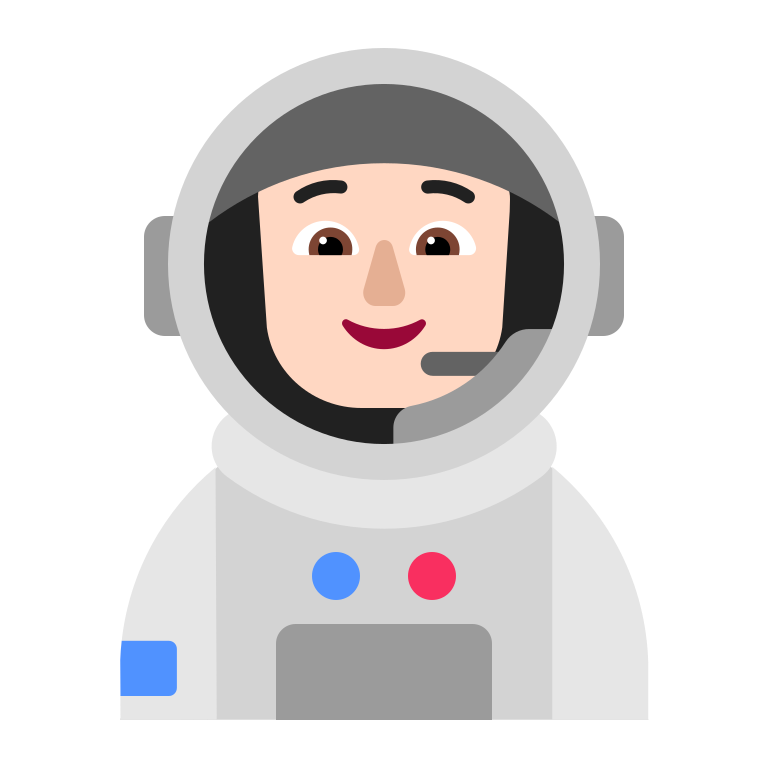
astronaut flat light